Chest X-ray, PA view. Patient: 18 years old, sex F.
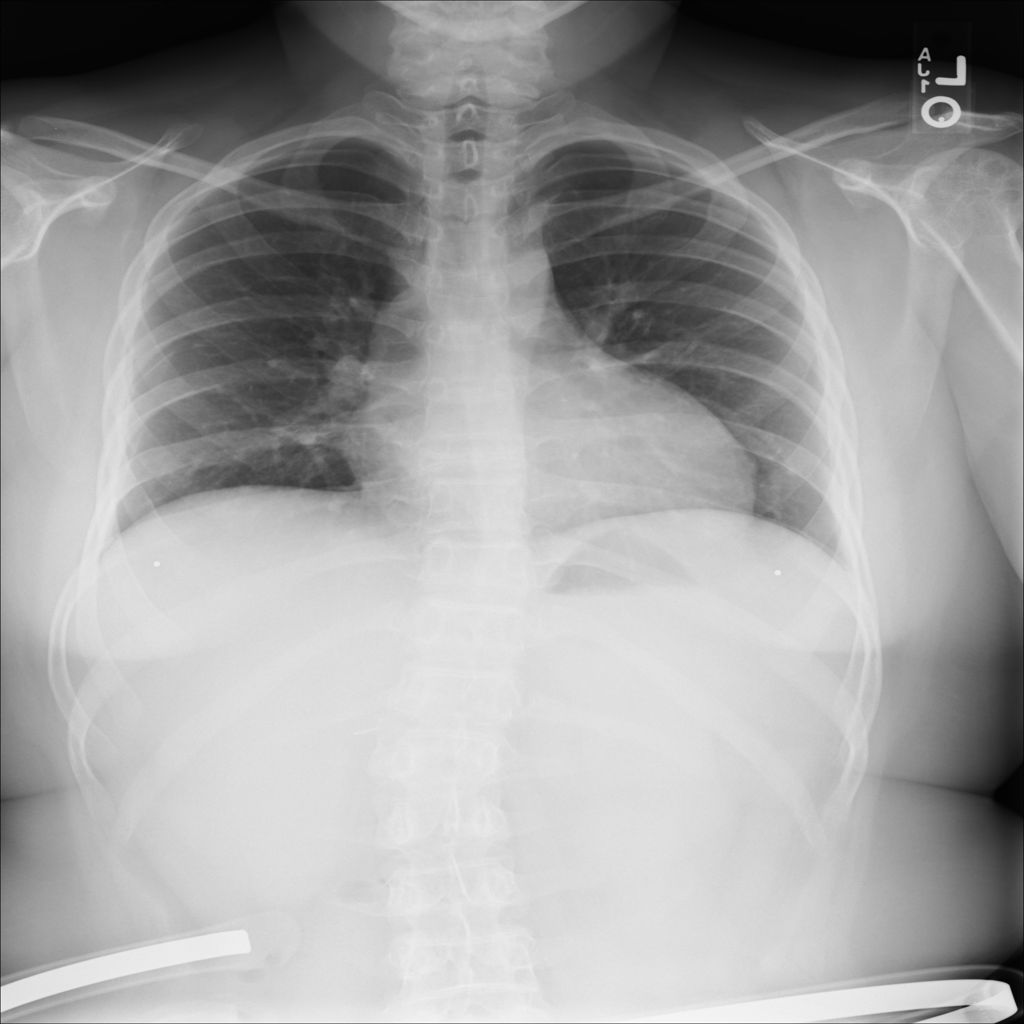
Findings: Atelectasis